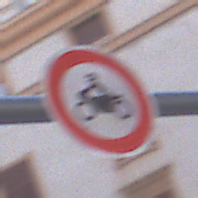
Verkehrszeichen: VerbotKraftraeder
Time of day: SunriseSunset
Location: Outdoor (Urban)
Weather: PartlyCloudy
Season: NotSpecified
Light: Natural